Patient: sex M, age 33
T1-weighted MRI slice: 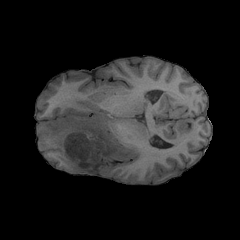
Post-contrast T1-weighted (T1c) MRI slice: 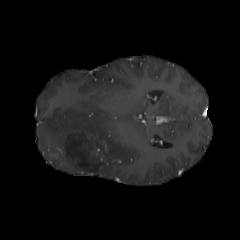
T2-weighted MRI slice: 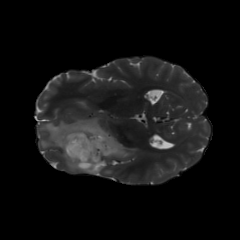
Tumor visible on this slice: yes
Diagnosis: Astrocytoma, IDH-mutant
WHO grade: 4